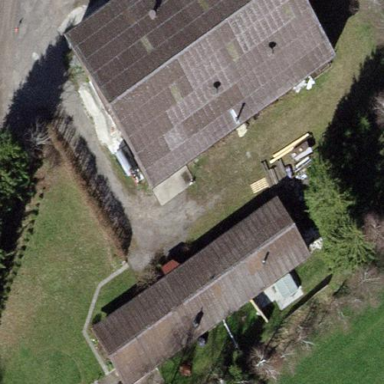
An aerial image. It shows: Farmyard in rural farm setting.